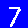
Digit: 7